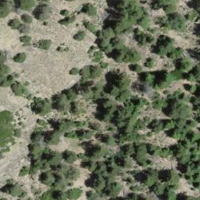
EUNIS habitat code: 32
Species observed at this site:
Rutpela maculata